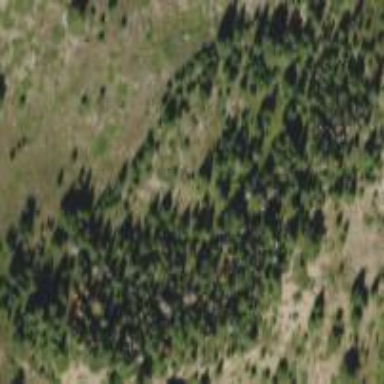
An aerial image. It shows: Coniferous woodland area.